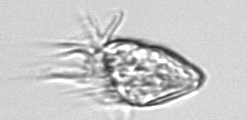
Label: Strombidium_morphotype1